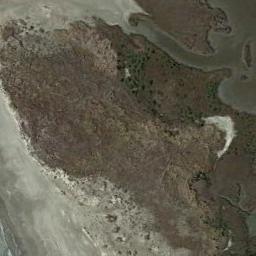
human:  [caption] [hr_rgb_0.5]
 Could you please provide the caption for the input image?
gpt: The river surface in a wetland is covered with large green and brown mixed dense vegetation .

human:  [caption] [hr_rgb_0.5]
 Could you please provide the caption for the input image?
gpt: The wetland consists of dry and green plants .

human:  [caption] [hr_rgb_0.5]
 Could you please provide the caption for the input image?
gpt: Many plants are in the wetland .

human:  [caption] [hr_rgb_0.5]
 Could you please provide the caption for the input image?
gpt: There is almost no vegetation on this wetland .

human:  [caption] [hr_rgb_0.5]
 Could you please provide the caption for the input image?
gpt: There are bare land and some green plants on the wetland .